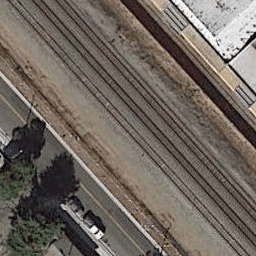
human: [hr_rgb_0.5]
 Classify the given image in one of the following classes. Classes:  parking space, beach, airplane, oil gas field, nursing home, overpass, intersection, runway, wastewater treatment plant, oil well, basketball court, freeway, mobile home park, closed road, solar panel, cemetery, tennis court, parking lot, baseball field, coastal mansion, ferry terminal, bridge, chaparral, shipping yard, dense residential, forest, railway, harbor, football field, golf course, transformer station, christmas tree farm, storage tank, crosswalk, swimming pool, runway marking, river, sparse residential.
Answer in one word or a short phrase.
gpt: railway